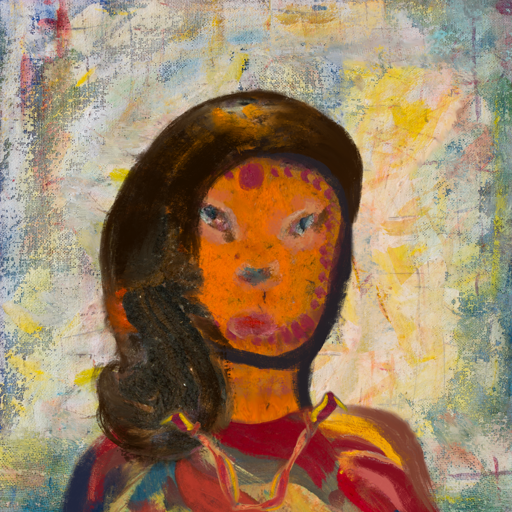
Background: Irani, Head And Neck Front: Doll, Face Front: Boggyland, Bust: Mother_And_Son_Son, Hair Front: Gypsy_Queen, Head Accessory: Blank, Second Necklace: Gypsy_Mother_1, Necklace: Blank, Baby: Blank